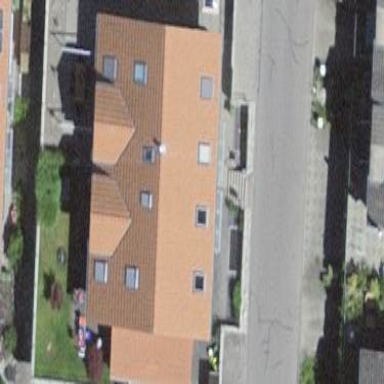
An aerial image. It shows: Terrace building.